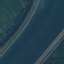
Land use / land cover class: River